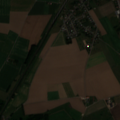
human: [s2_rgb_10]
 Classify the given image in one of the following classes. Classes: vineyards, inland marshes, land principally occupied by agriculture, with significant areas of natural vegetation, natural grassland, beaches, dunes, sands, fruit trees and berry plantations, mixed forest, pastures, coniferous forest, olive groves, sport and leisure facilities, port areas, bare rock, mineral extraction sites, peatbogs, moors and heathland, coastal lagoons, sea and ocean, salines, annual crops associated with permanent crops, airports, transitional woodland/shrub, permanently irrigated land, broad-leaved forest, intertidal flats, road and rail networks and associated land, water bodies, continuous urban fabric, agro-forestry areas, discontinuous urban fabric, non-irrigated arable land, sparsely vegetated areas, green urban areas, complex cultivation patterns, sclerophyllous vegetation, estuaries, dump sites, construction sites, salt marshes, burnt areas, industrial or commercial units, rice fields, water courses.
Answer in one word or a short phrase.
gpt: discontinuous urban fabric, non-irrigated arable land, complex cultivation patterns, land principally occupied by agriculture, with significant areas of natural vegetation